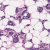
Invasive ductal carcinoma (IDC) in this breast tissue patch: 1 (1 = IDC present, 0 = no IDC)